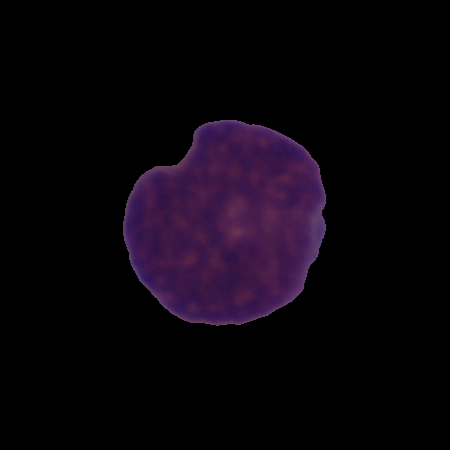
Label: cancer